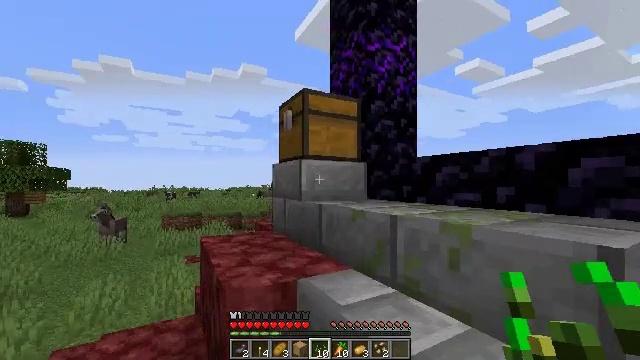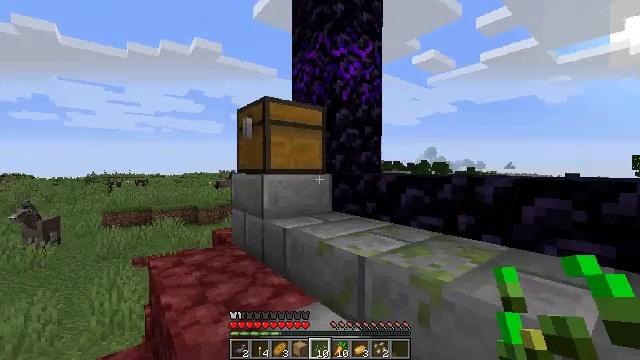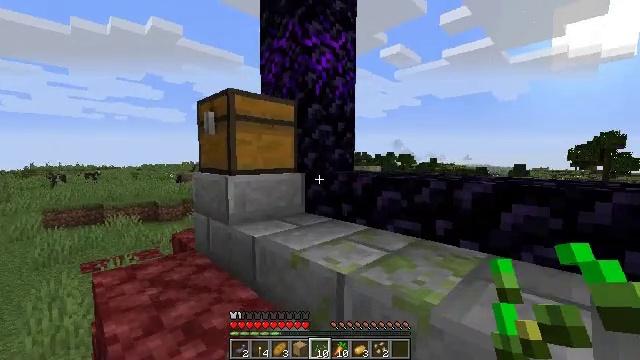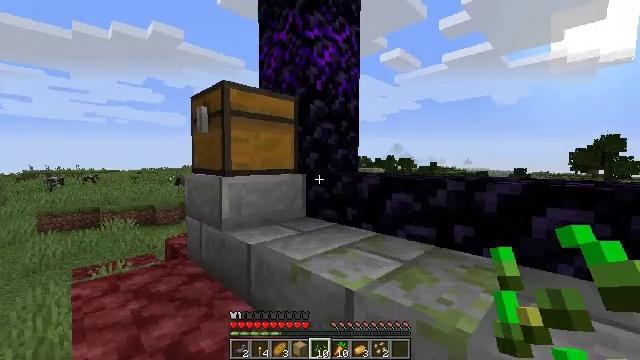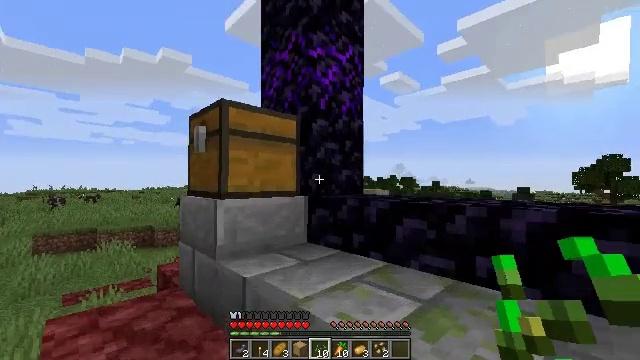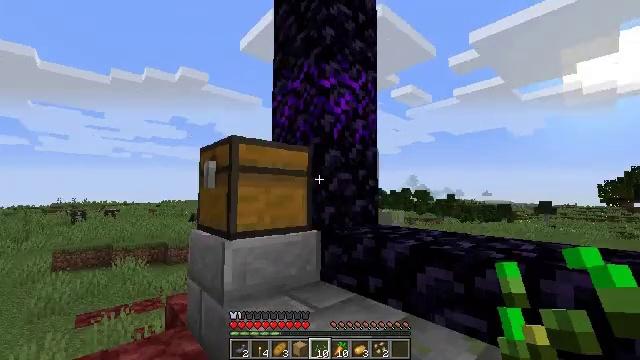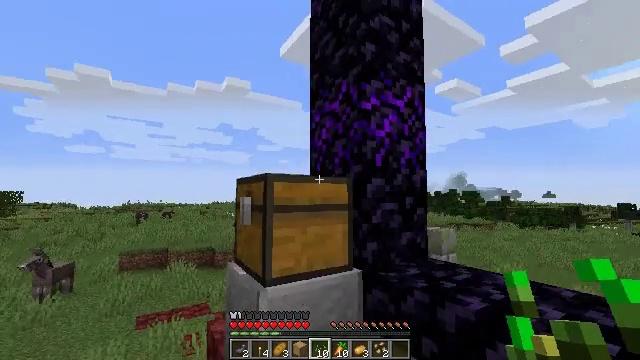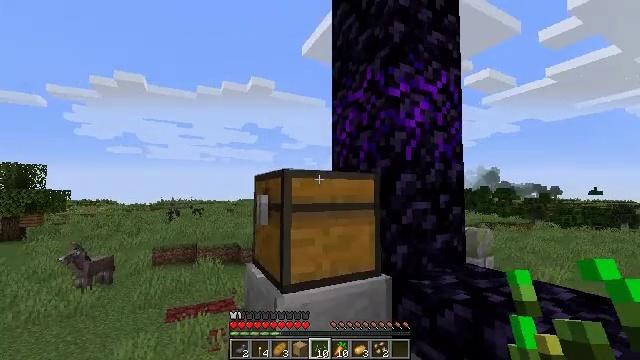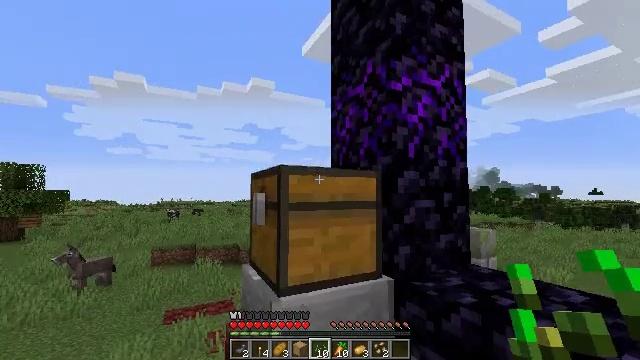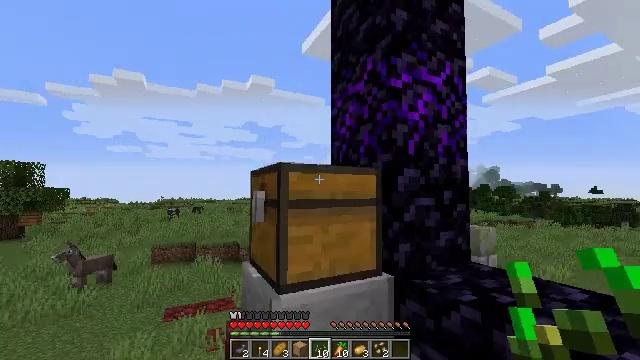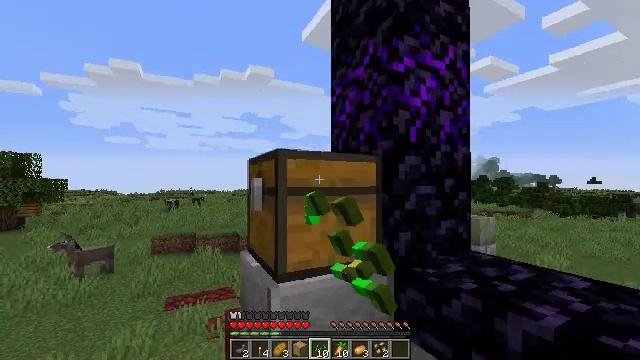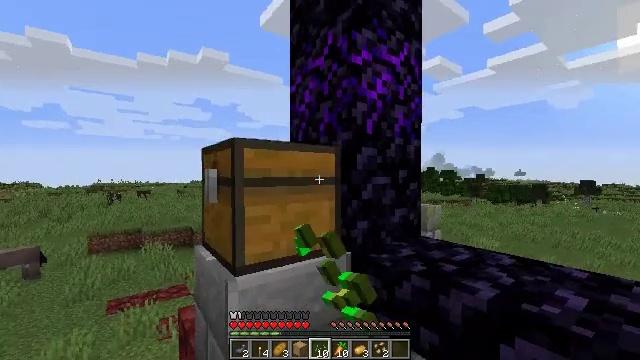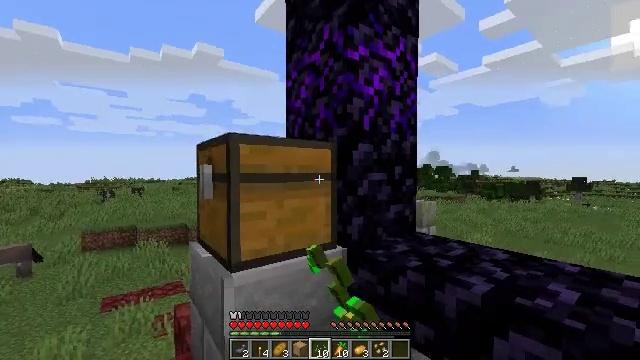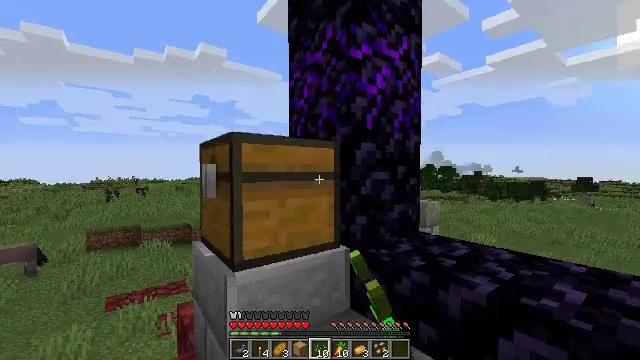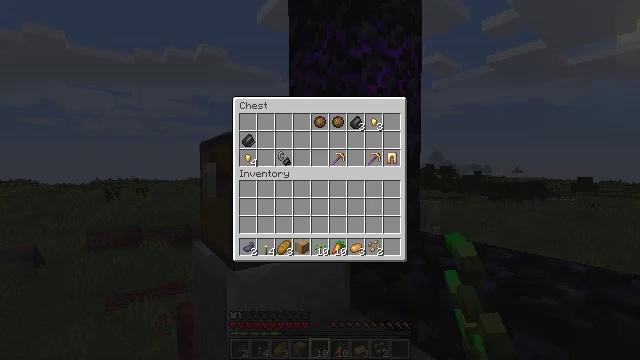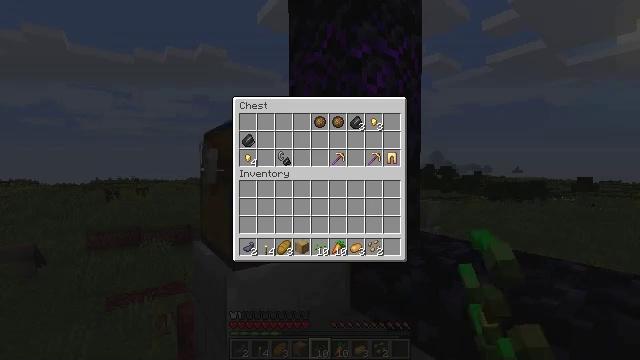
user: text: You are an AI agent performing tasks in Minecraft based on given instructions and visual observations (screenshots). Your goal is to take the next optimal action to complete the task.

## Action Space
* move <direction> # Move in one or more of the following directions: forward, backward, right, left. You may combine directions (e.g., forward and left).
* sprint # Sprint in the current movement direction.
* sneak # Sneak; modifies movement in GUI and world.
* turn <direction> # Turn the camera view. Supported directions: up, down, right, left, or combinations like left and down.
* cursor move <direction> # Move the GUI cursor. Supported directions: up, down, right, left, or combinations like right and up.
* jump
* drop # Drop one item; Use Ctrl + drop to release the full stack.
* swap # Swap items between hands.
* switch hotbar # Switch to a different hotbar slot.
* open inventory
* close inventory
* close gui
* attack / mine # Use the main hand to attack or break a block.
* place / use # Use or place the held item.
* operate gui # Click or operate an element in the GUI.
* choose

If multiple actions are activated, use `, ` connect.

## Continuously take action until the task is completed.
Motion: motion action
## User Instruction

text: Drop leather leggings.
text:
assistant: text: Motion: move forward, turn right and down
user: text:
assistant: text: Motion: move forward, turn right and down
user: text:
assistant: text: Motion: move forward
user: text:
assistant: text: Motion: move forward, turn up
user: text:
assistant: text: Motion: move forward, turn left and up
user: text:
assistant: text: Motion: move forward, turn left
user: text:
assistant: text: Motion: turn left
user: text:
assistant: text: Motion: no_op
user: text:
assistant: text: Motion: use / place
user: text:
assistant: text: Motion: turn down, use / place
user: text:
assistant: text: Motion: turn right and down, use / place
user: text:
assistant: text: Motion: no_op
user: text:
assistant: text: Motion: no_op
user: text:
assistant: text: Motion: no_op
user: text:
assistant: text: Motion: turn left
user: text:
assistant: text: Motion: no_op
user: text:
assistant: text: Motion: no_op
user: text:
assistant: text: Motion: no_op
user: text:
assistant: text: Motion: no_op
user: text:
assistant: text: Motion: no_op
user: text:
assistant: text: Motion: no_op
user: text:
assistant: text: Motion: no_op
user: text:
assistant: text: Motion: turn up
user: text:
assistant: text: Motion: no_op
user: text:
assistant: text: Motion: no_op
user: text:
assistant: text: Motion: turn right
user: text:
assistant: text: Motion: turn right and down
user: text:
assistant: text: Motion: no_op
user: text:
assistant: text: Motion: no_op
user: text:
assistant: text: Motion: no_op